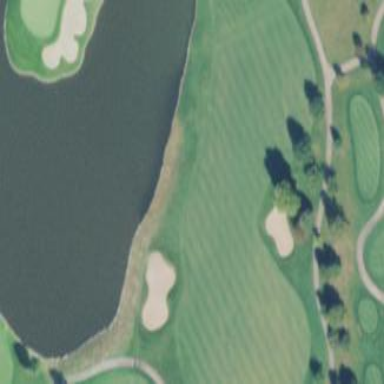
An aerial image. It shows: Grassy area designated as golf fairway.